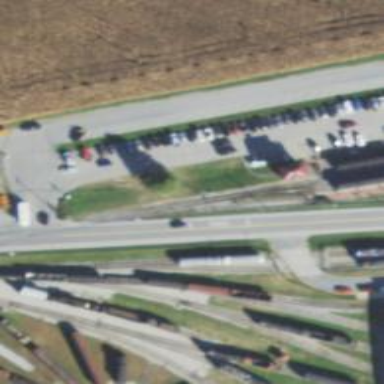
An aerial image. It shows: Preserved railway with rails.